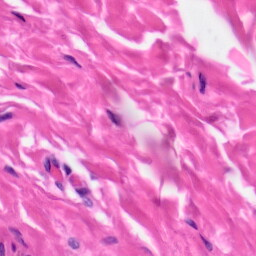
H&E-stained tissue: Skin